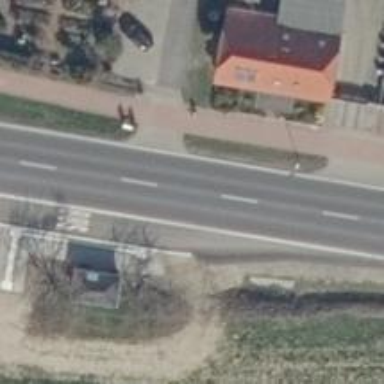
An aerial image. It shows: Public transport stop position.